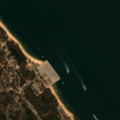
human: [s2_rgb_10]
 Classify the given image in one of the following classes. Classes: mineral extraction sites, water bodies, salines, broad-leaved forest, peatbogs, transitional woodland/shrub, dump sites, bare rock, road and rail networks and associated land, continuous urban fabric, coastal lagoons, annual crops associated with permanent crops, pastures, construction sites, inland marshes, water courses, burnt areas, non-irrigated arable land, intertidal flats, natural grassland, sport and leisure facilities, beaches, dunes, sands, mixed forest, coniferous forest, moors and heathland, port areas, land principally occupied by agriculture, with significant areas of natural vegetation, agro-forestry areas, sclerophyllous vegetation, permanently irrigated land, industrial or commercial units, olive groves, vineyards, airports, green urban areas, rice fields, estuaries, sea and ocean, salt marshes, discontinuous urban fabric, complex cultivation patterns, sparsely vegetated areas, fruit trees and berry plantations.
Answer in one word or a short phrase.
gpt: coniferous forest, transitional woodland/shrub, estuaries